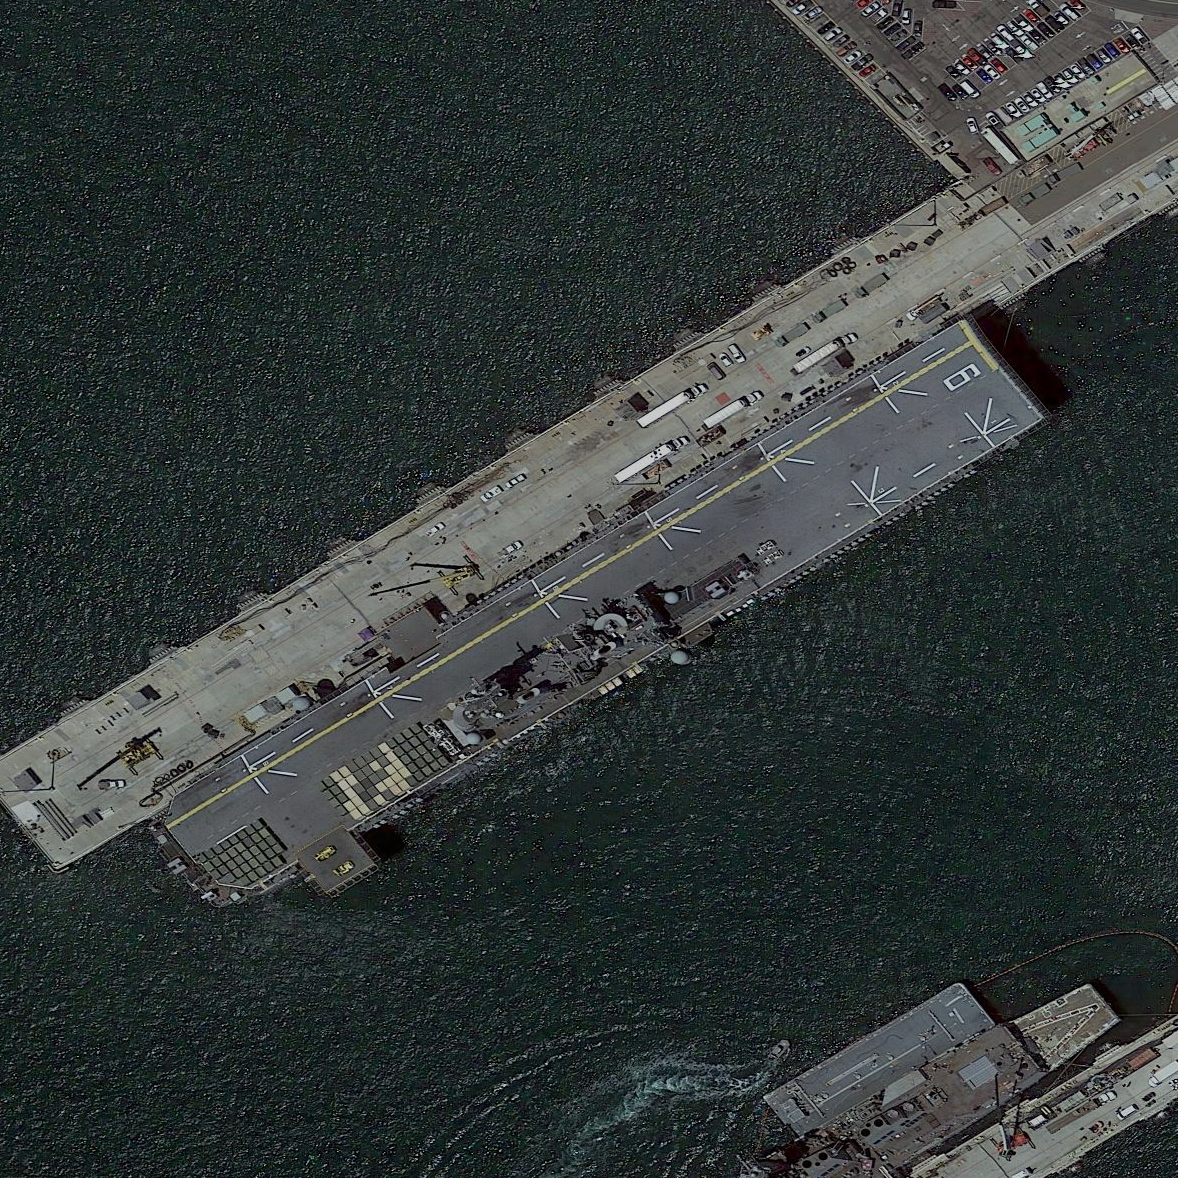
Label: assault